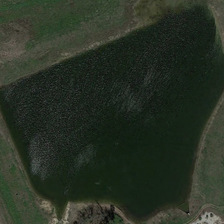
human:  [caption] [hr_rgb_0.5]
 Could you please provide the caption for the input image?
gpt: many green meadows and several green trees are around a pond .

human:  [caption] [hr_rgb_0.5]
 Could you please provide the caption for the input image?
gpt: many green meadows and several green trees are around a pond .

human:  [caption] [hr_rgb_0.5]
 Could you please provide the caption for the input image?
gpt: many green meadows and several green trees are around a pond .

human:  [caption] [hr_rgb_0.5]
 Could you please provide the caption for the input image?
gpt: many green meadows and several green trees are around a pond .

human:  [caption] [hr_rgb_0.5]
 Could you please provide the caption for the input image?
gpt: many green meadows and several green trees are around a pond .